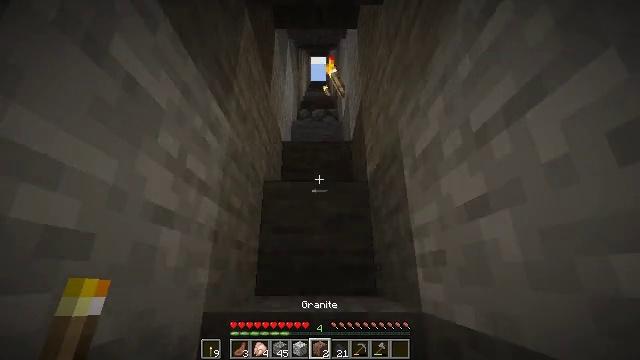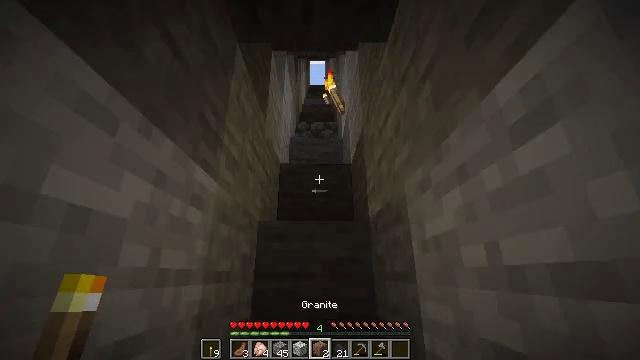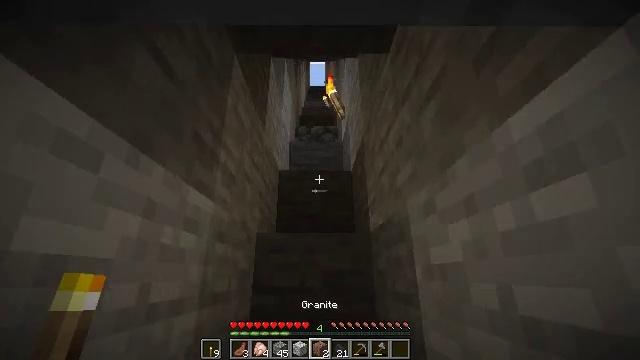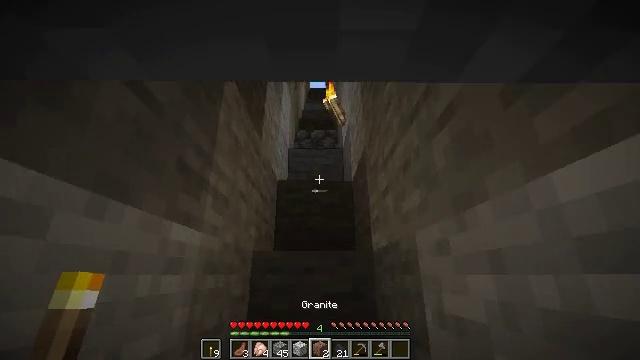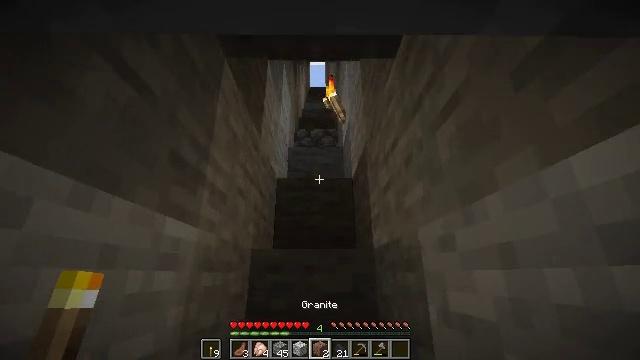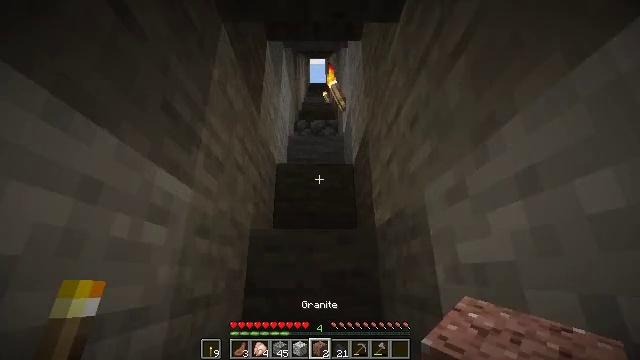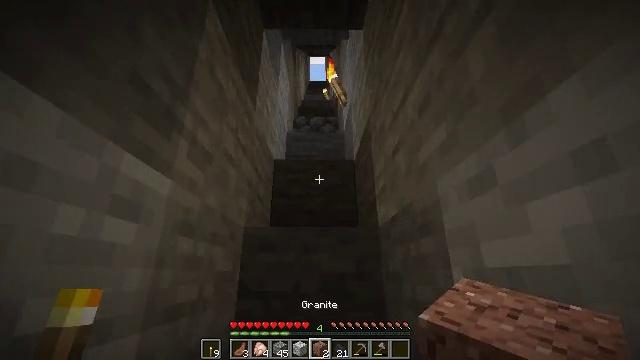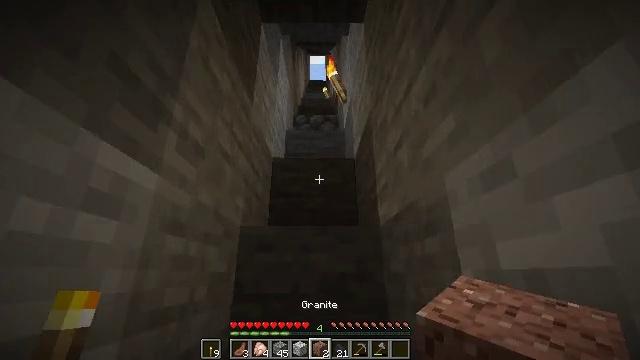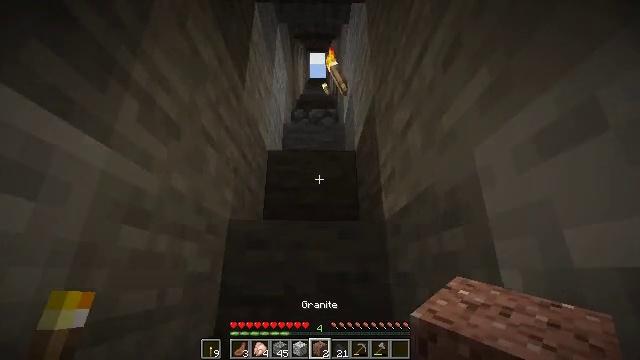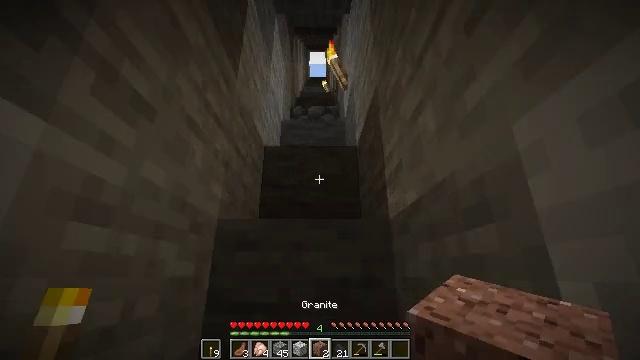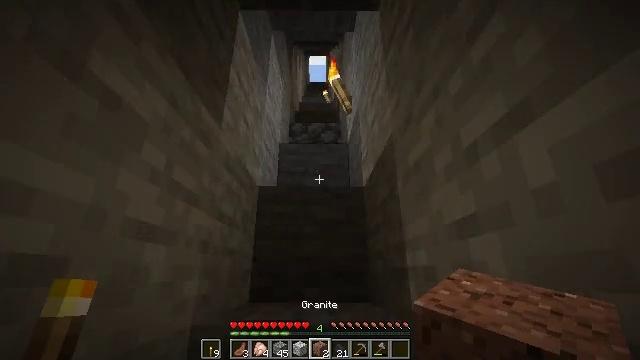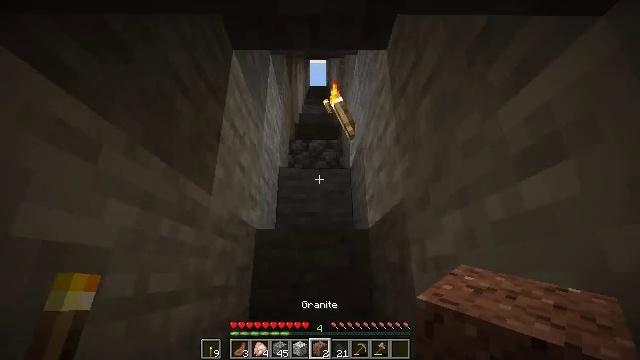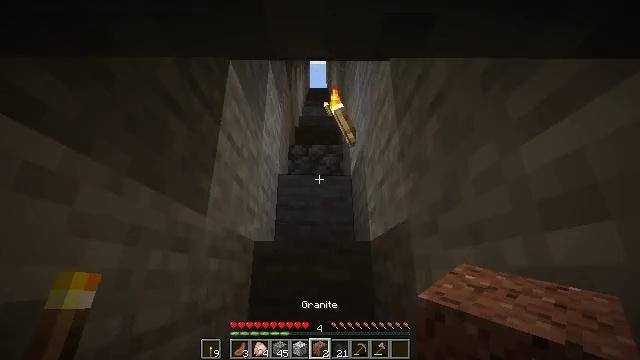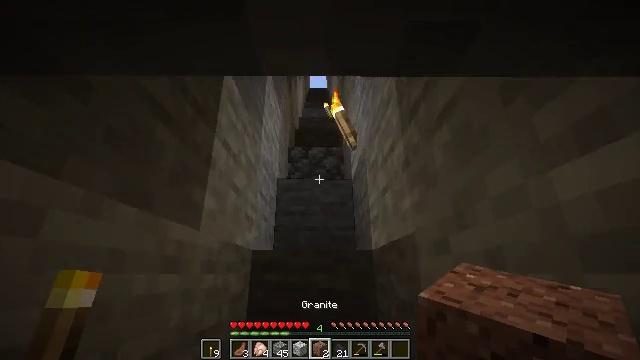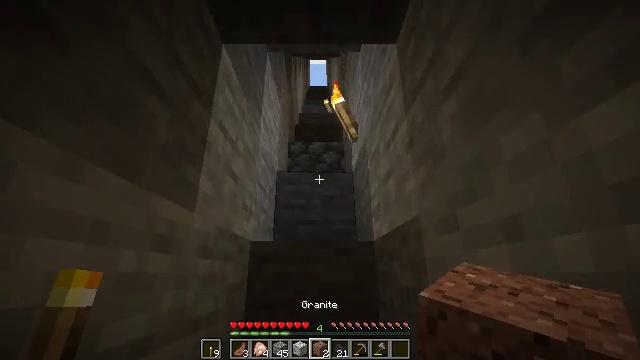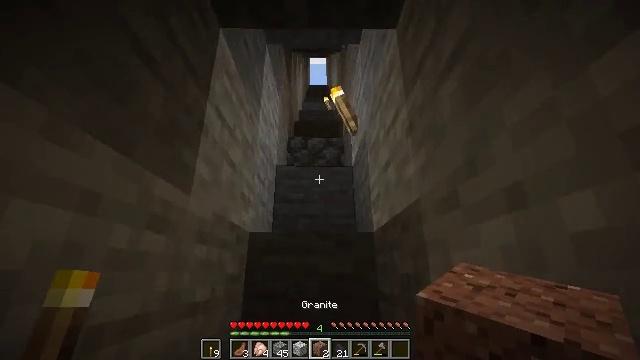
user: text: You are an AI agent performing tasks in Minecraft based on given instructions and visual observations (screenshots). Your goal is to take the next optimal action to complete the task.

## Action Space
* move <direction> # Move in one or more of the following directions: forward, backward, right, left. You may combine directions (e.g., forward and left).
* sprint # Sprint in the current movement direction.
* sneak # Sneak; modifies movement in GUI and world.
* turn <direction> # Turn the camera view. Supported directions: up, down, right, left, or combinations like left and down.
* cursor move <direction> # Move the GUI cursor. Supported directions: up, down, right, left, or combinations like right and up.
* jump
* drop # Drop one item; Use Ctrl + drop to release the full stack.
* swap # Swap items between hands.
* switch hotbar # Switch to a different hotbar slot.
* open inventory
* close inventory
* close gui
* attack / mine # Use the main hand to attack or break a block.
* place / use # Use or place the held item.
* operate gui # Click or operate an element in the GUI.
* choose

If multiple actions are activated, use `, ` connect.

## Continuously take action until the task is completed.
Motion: motion action
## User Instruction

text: Drop a granite.
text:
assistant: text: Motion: move forward, jump
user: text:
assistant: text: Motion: move forward, jump
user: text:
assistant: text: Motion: move forward
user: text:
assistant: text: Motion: move forward
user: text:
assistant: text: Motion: move forward
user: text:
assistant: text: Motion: move forward
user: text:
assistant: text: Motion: move forward
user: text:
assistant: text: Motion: move forward
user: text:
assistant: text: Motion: move forward, jump
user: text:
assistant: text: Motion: move forward, jump
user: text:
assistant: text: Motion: move forward, jump
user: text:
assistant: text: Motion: move forward, jump
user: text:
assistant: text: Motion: move forward
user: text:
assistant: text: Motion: move forward
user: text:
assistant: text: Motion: move forward
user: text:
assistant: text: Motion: move forward
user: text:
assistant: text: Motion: move forward
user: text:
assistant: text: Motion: move forward, jump
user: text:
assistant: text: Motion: move forward, jump
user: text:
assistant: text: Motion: move forward, jump
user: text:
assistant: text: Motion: move forward, jump
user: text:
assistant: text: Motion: move forward, jump
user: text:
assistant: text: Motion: move forward
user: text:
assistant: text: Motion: move forward
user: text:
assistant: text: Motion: move forward
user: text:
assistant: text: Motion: move forward
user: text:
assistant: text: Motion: move forward, jump
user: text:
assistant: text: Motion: move forward, jump
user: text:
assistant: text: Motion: move forward, turn down, jump
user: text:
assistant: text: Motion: move forward, turn down, jump